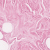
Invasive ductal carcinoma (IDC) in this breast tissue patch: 0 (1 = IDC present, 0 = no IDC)